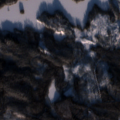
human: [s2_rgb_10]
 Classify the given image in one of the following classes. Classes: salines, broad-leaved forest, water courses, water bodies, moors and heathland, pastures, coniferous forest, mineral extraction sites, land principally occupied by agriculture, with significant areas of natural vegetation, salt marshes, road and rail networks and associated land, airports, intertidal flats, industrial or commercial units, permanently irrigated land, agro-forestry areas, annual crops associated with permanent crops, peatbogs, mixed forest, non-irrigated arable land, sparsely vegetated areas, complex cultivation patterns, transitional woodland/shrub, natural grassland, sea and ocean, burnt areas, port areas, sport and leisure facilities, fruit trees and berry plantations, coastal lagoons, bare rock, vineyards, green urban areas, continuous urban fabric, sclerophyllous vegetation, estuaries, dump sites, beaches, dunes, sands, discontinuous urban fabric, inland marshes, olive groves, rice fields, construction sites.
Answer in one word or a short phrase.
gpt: coniferous forest, mixed forest, water bodies